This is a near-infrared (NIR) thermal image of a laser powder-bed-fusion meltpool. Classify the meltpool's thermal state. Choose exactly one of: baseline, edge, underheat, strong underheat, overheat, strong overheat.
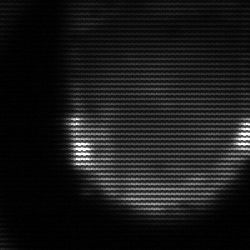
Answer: edge